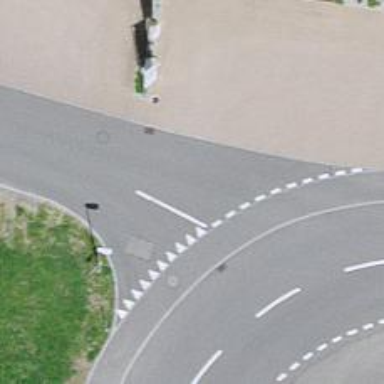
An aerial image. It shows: Smooth asphalt road in residential area.